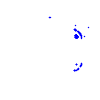
Particle: electron